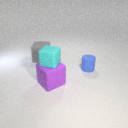
large purple rubber cube below small cyan rubber cube